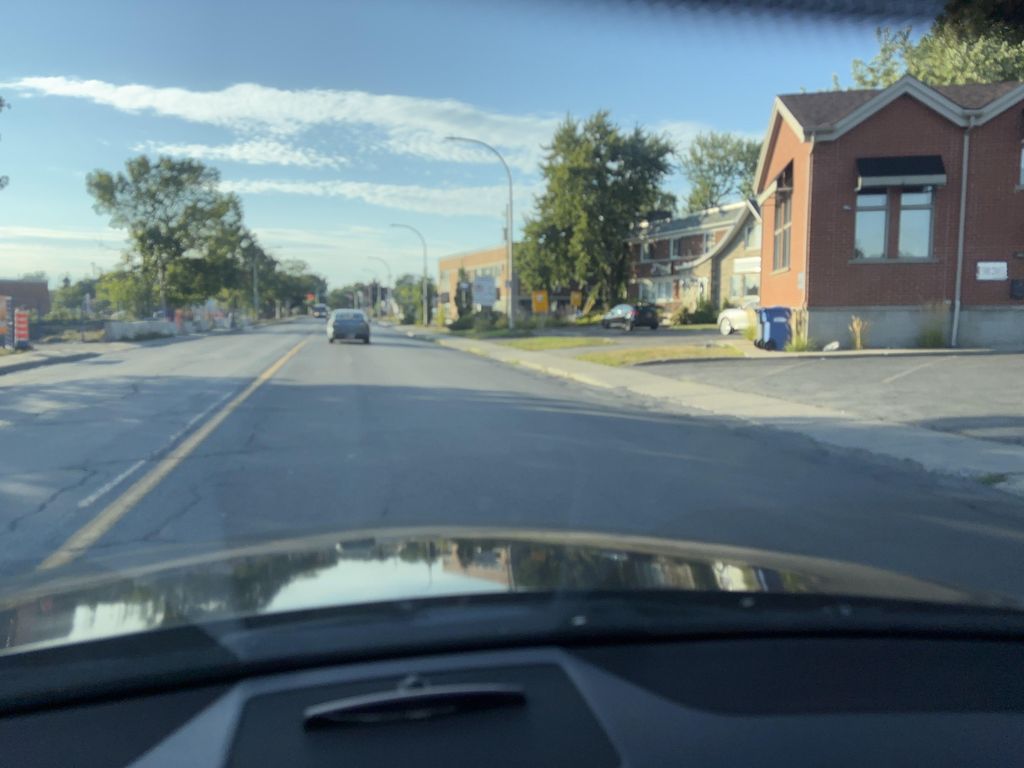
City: montreal